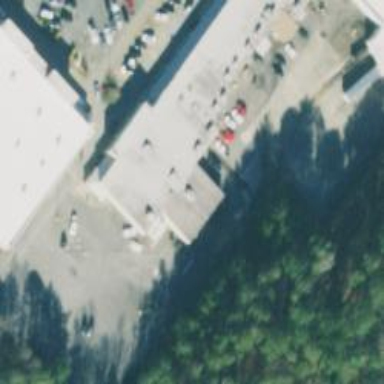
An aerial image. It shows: Post office.